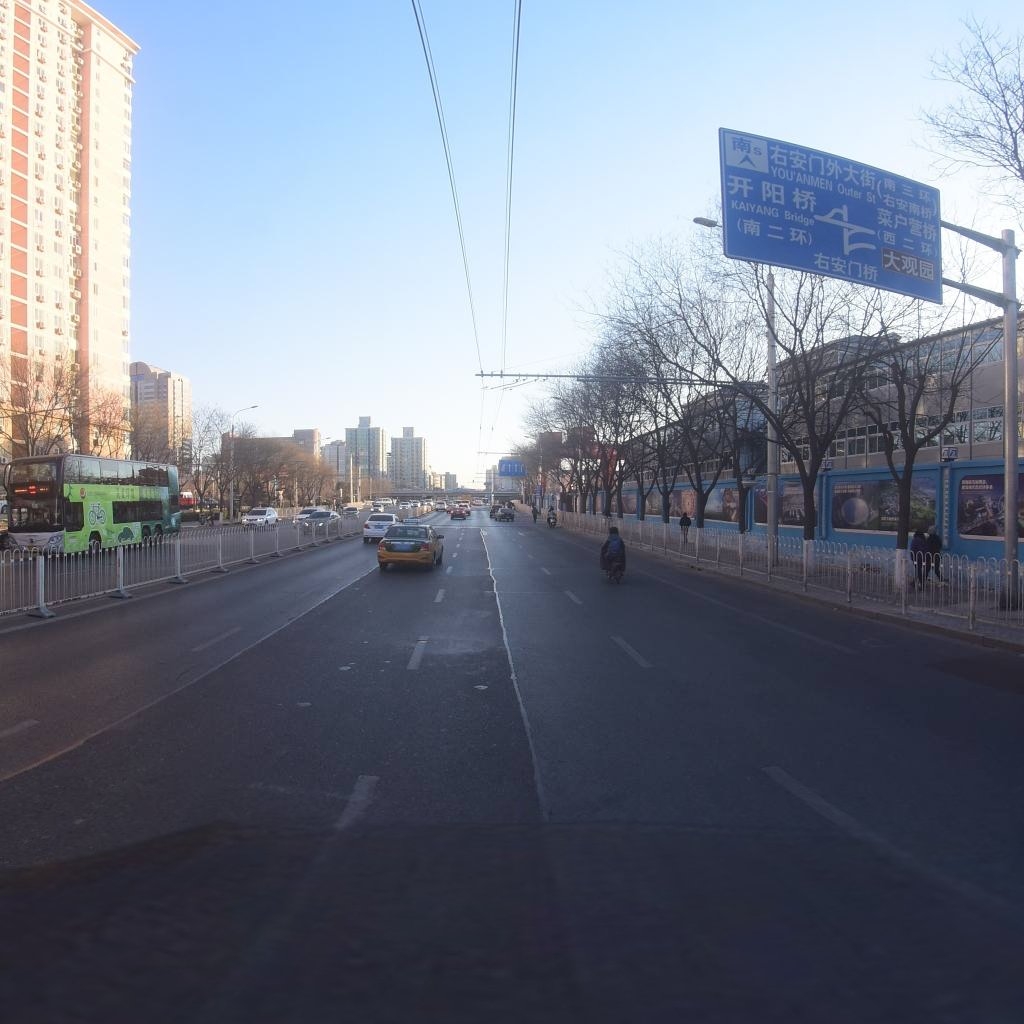
Region: Xicheng
Road damage annotations: longitudinal patch, longitudinal patch